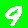
Digit: 9